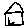
Label: house